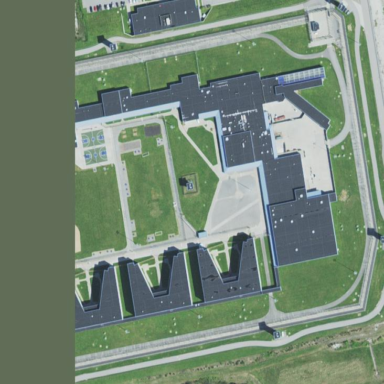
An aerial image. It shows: Prison with surrounding fence.